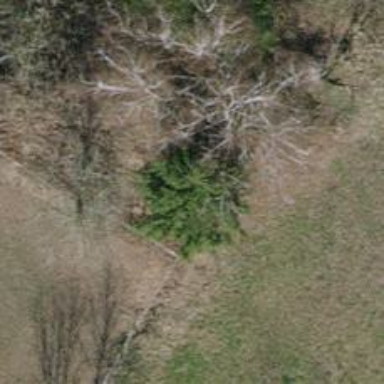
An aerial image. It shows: Evergreen tree with needle-leaved leaves.